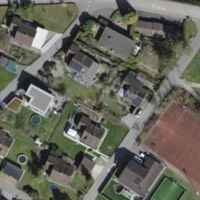
EUNIS habitat code: 54
Species observed at this site:
Melittis melissophyllum